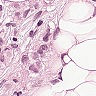
Metastatic tissue present: yes